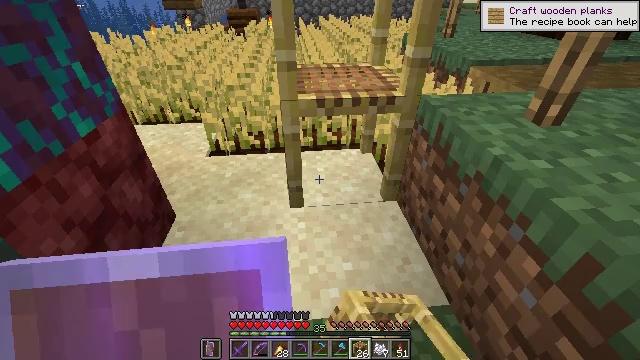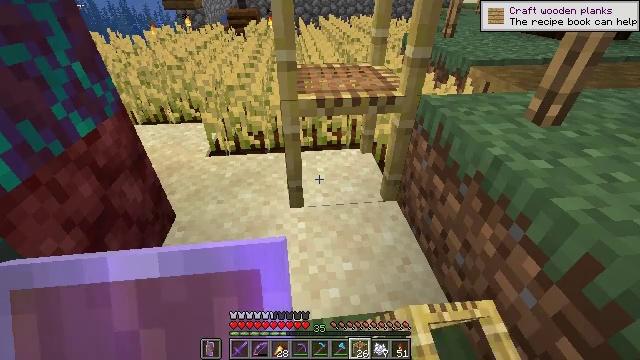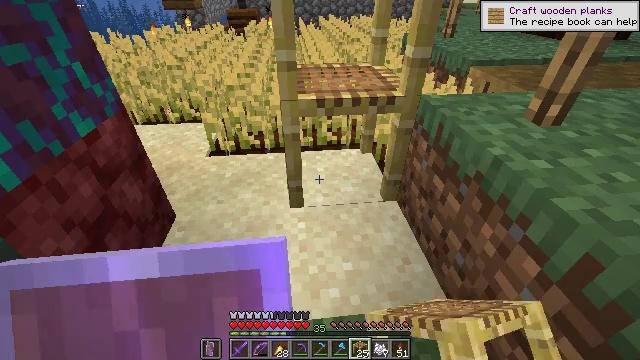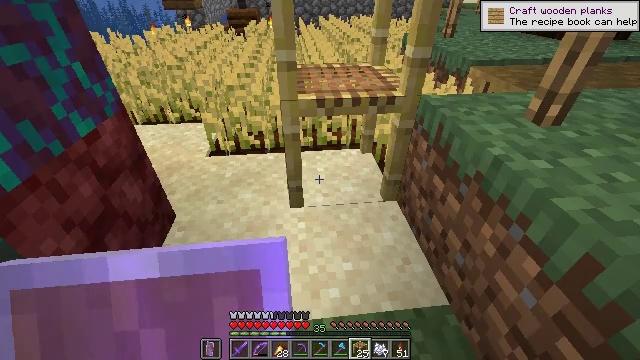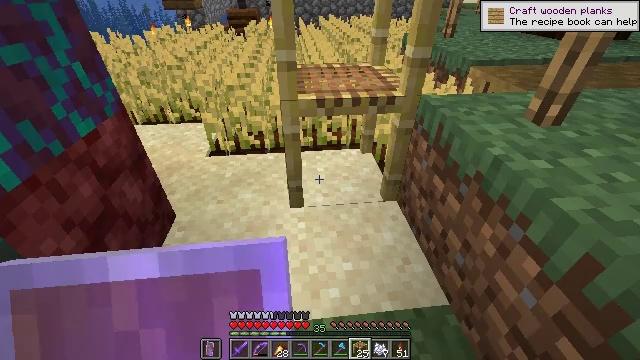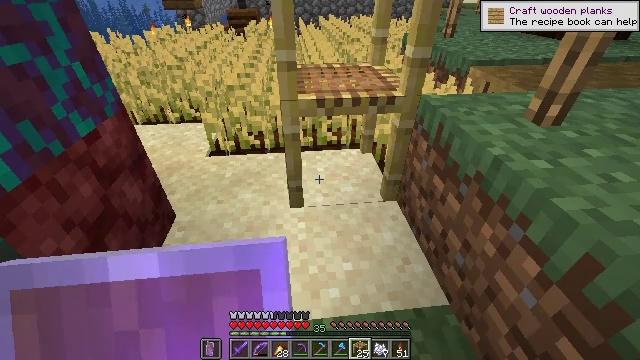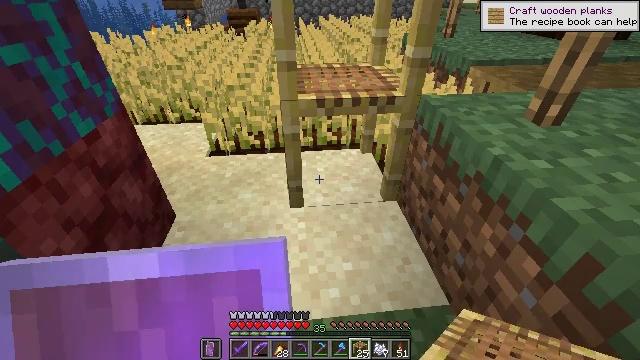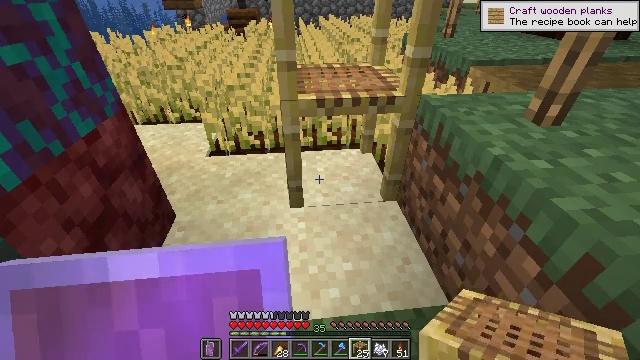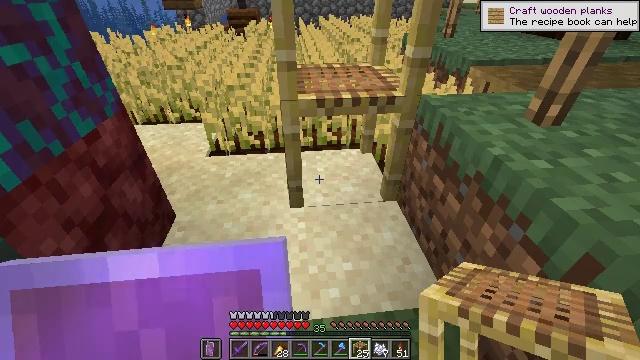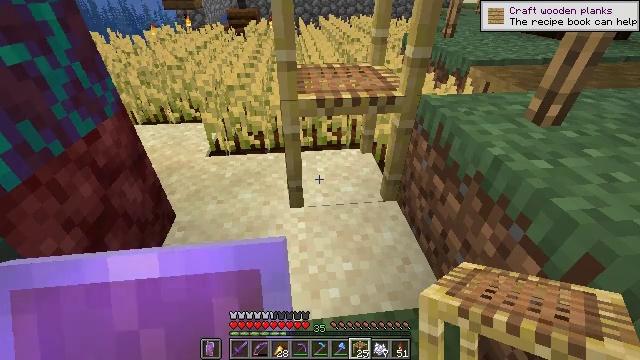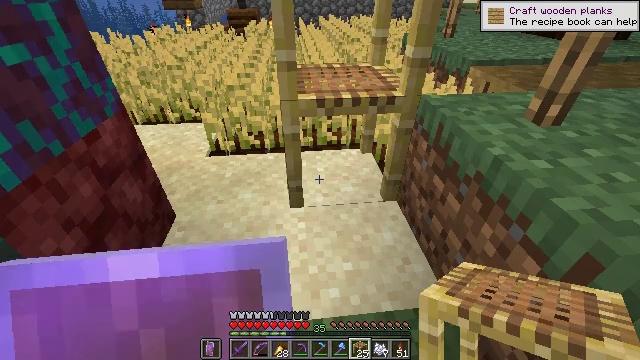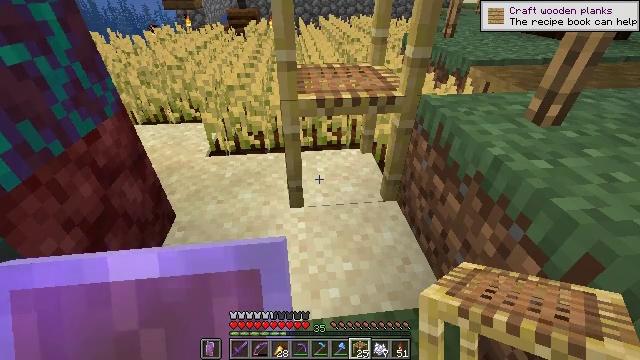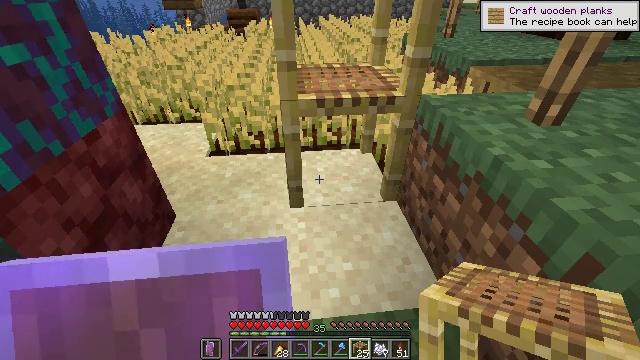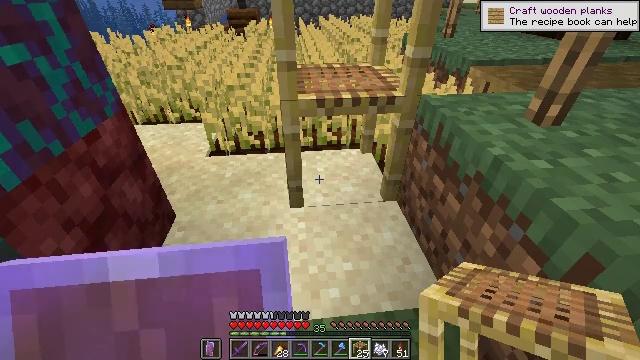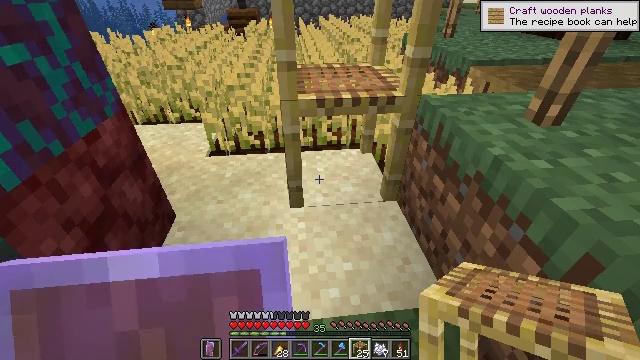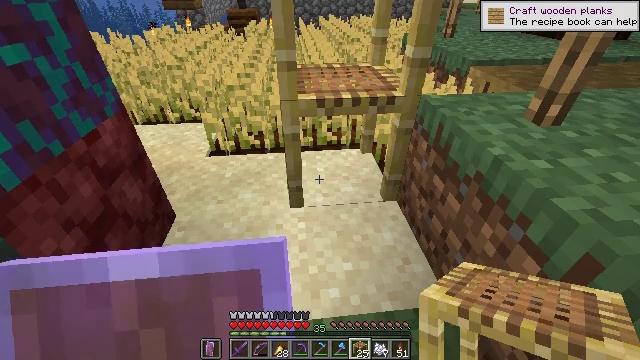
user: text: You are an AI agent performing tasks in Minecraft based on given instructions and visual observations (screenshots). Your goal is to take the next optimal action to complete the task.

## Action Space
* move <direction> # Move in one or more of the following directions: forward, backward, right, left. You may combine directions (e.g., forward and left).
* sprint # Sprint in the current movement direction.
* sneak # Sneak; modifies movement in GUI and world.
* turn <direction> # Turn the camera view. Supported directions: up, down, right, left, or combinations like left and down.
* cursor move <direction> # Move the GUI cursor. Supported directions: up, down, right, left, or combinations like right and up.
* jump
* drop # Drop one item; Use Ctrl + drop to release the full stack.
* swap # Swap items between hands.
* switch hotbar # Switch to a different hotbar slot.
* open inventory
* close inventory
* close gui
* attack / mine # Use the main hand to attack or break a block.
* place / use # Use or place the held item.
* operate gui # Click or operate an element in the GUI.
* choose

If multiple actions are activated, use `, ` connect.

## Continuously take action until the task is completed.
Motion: motion action
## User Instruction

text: Mine scaffolding to move it.
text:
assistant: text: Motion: use / place
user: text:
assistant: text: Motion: use / place
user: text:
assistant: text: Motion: use / place
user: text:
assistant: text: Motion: use / place
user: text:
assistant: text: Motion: use / place
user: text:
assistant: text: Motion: use / place
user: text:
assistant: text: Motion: use / place
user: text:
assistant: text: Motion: use / place
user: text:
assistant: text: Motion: use / place
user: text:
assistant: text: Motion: use / place
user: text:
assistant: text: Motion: use / place
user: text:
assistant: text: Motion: use / place
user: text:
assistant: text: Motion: use / place
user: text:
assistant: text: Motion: use / place
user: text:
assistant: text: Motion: use / place
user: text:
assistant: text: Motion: use / place
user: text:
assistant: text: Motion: use / place
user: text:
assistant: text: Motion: use / place
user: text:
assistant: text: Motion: turn right and up
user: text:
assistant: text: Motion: turn right and up
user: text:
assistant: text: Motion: move forward, turn right and up
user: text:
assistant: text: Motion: move forward, turn up
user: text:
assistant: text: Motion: move forward
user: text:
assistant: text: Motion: move forward
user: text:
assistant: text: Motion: move forward
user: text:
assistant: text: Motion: move forward
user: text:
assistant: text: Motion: move forward
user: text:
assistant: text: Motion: move forward, turn left
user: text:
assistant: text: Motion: move forward, turn left
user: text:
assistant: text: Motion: move forward, turn left